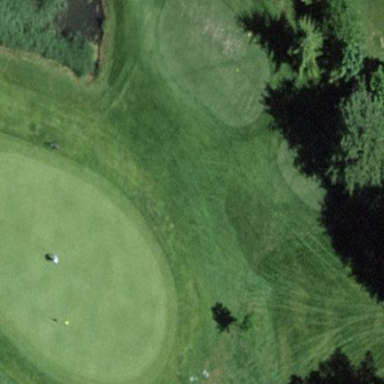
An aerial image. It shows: Grass area designated as golf tee.